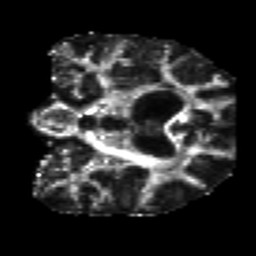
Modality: FA
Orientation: coronal
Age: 56
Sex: male
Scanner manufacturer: siemens
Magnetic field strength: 3 T
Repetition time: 7.3 s
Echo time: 0.087 s